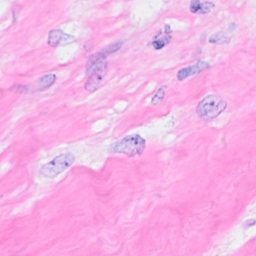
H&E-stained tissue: Breast